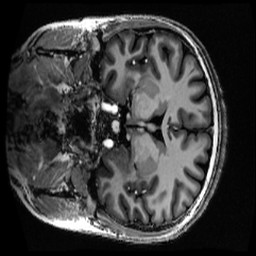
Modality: MP2RAGE
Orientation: coronal
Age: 26
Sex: female
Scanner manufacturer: siemens
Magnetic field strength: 6.98 T
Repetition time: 6 s
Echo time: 0.00283 s